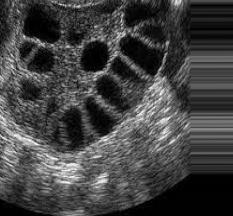
Label: infected